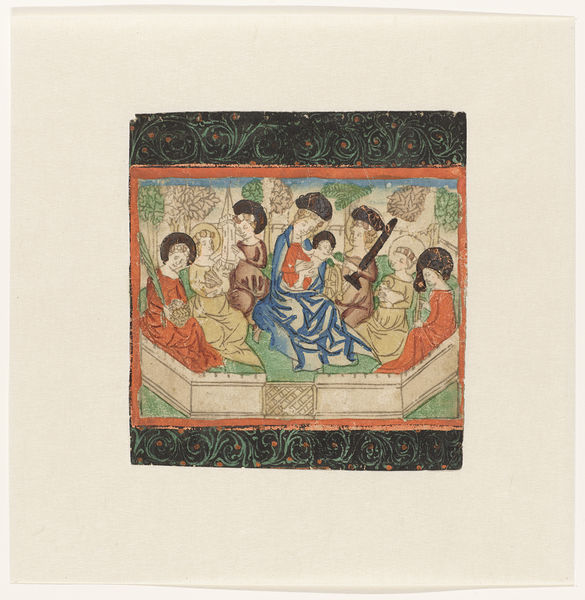
Titel: Maria met kind, omgeven door zes vrouwelijke heiligen in omsloten hof
Standort: Amsterdam
Institution: Rijksmuseum
Schlagwörter: blau, bäume, frauen, grün, menschen, sitzen, braun, bunt, männer, schwarz, rot, kind, mutter, garten, mauer, baby, ornamente, scheide, burg, schwert, ritter, verteidiger, heiligenschein, christus, jesus, mittelalter, maria, geburt, mütter, faruen